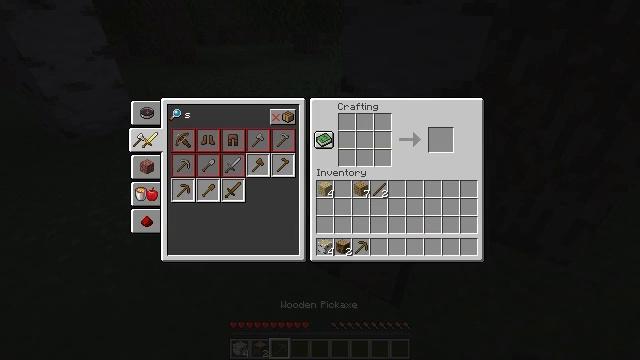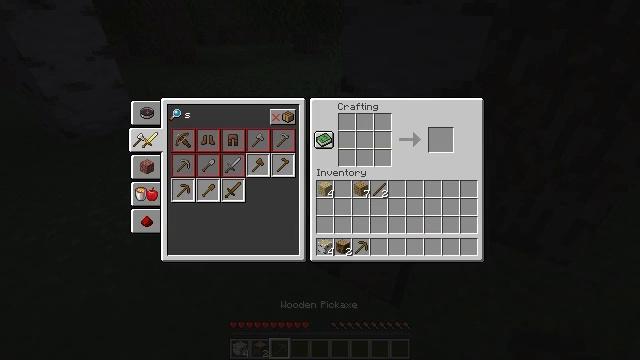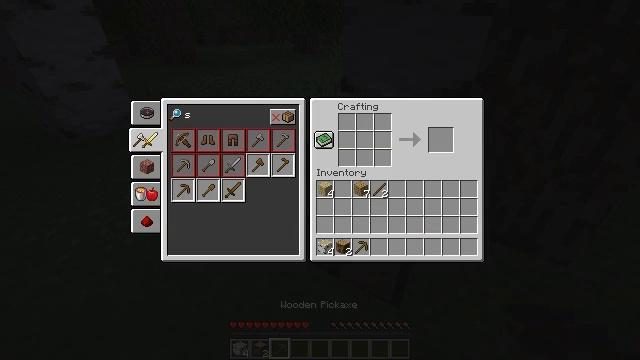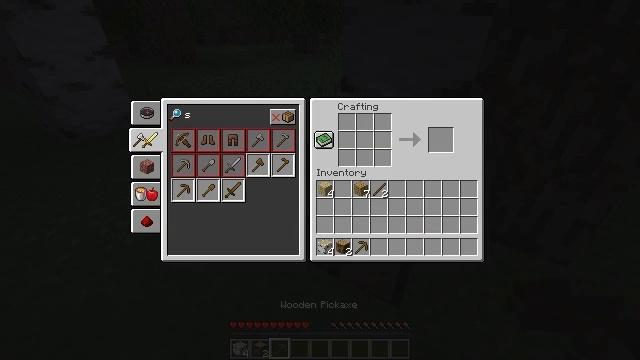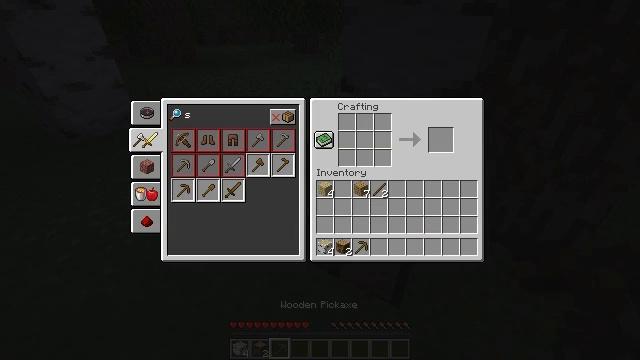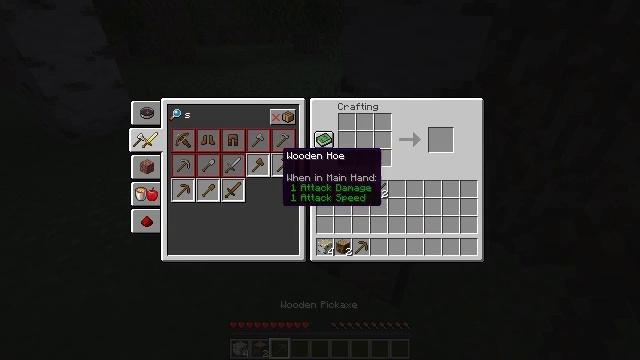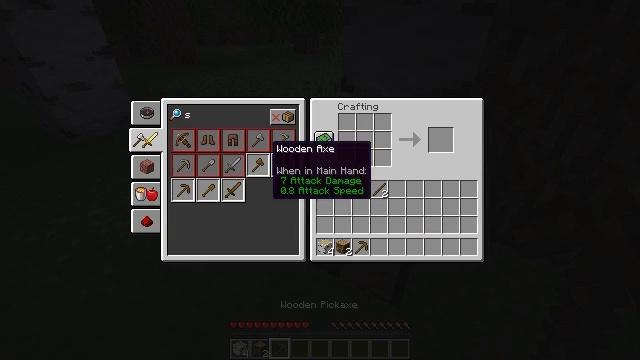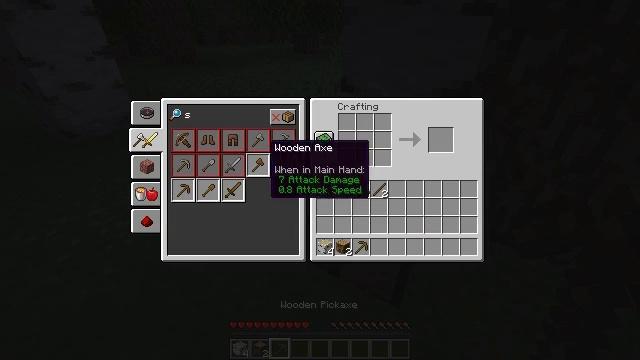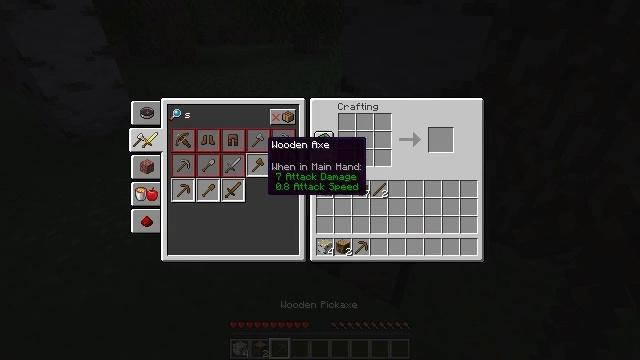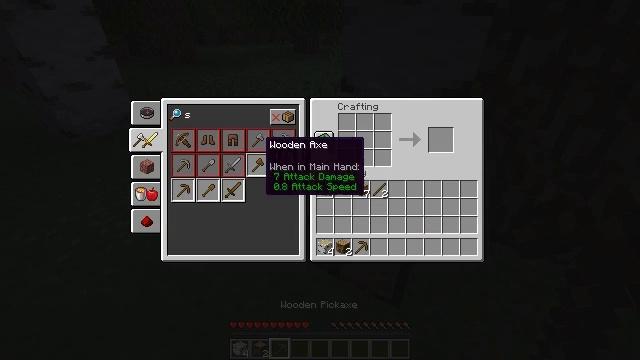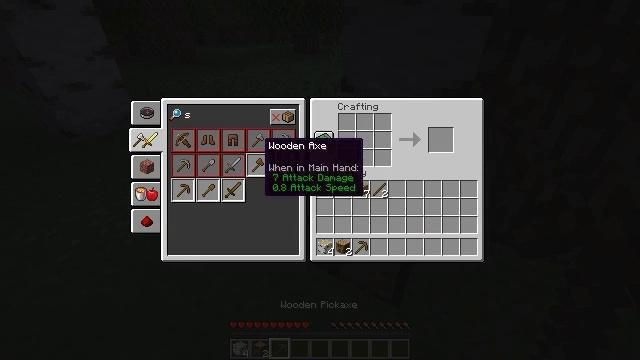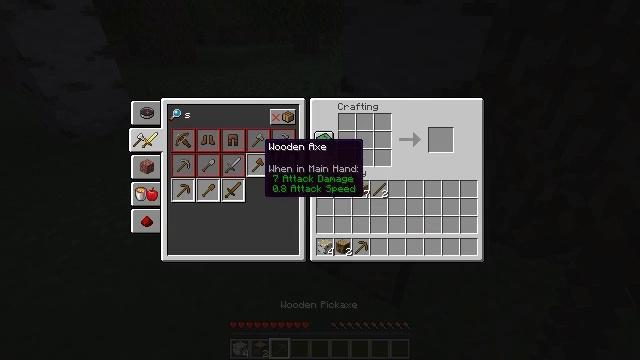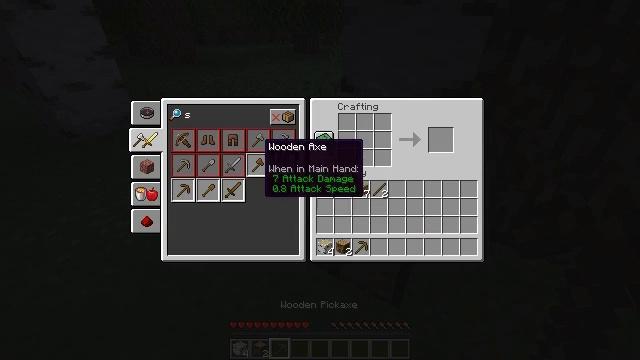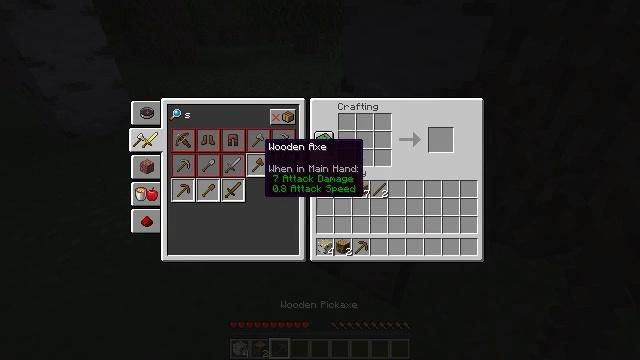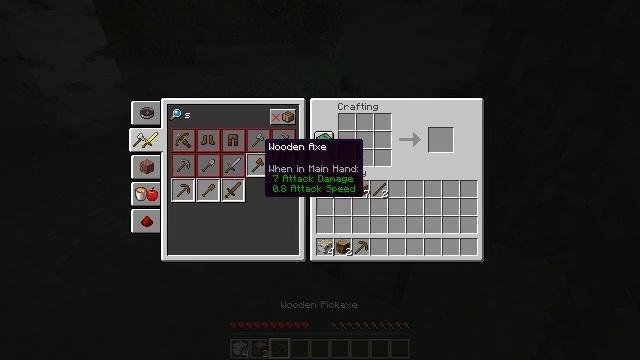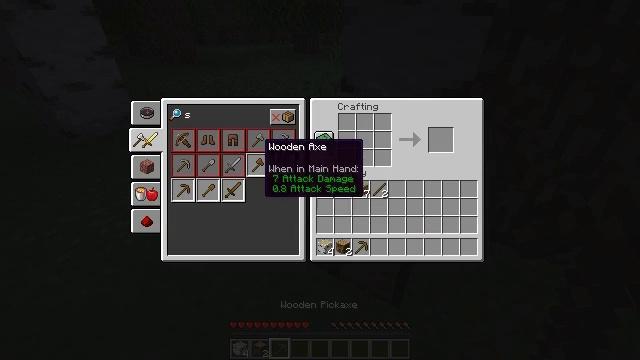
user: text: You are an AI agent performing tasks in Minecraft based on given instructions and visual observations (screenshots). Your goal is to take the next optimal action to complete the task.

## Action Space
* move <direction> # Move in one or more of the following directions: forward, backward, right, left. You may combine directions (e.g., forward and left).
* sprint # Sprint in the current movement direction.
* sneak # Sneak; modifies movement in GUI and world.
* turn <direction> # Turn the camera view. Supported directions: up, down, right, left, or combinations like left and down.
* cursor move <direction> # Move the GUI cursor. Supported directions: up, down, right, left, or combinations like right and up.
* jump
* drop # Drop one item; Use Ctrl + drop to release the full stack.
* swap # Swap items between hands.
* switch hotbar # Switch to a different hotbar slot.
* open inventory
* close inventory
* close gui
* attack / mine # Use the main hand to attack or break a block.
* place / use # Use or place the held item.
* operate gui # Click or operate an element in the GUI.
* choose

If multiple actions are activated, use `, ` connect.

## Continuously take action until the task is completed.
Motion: motion action
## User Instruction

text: Open the crafting table and craft a wooden axe.
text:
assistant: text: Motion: no_op
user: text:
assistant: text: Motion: no_op
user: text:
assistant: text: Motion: no_op
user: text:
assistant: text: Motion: cursor move up
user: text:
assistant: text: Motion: cursor move left and up
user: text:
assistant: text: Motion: cursor move left and up
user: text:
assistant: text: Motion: no_op
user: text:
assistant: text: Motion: no_op
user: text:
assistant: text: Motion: no_op
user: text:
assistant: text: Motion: no_op
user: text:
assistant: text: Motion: no_op
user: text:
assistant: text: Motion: no_op
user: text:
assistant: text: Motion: no_op
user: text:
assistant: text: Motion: operate gui
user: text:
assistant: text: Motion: operate gui
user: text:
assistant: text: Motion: no_op
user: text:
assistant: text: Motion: cursor move right and down
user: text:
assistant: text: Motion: cursor move right and down
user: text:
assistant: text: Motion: cursor move right and down
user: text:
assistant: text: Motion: cursor move right and down
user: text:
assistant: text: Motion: no_op
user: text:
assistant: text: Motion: no_op
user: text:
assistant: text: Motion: no_op
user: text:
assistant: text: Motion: cursor move right and down
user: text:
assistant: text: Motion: no_op
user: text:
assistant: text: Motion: no_op
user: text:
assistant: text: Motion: no_op
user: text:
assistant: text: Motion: no_op
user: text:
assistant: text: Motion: no_op
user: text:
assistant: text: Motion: no_op